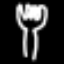
Label: fork